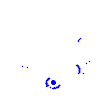
Particle: pion